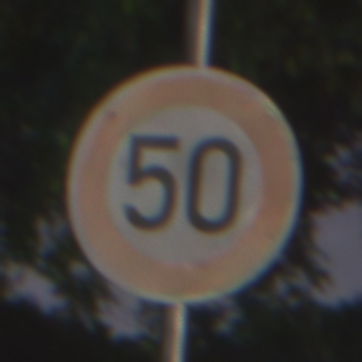
Verkehrszeichen: Geschwindigkeit50
Umgebung: Outdoor, Suburban
Tageszeit: Night
Wetter: PartlyCloudy
Licht: Artificial
Jahreszeit: NotSpecified
Kontrast: HighContrast